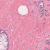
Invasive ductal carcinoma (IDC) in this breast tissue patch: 0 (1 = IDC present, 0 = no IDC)